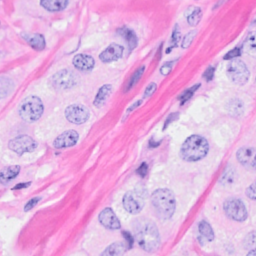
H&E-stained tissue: Breast